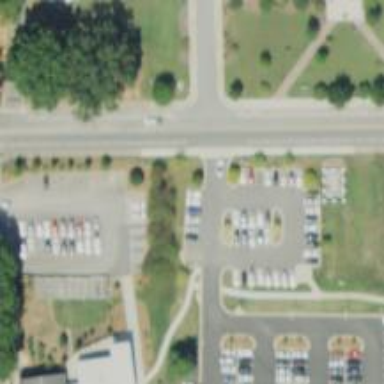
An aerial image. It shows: Parking space.